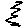
Label: zigzag